Interaction volume radius: 10 \u00c5
Interaction volume height: 10 \u00c5
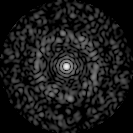
Disorder parameter: 0.839